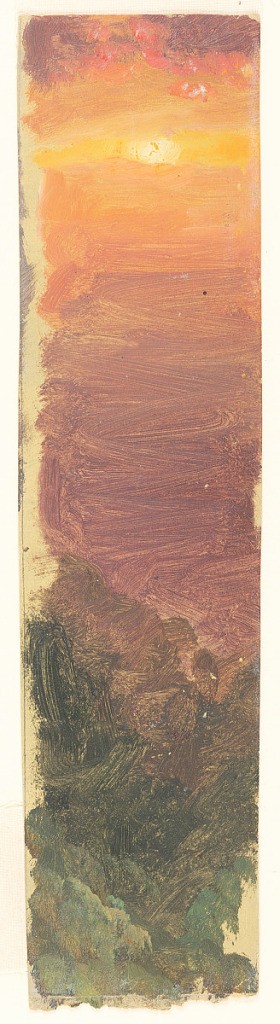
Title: Sunset
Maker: Frederic Edwin Church, American, 1826–1900
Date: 1868 - 1869
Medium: Oil on paperboard
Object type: Drawing
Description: Landscape sketch showing a view from an elevated perspective of the sunset over expansive and indistinct terrain. In the foreground, the green tops of trees are visible, and seemingly descend down the slope of a hill. In the middle distance, a loosely rendered landscape extends to an indefinite horizon, over which the setting sun illuminates the sky in shades of yellow, orange, and red.